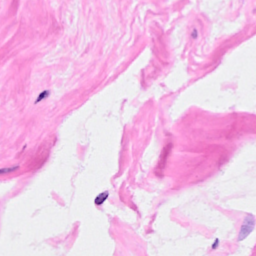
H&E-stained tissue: Breast